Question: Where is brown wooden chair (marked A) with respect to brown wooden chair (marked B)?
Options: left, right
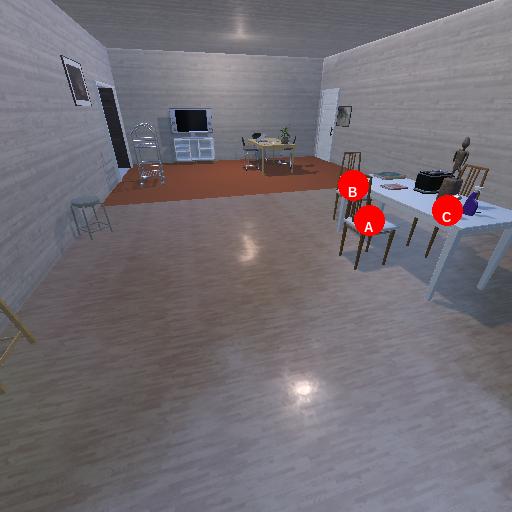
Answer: left